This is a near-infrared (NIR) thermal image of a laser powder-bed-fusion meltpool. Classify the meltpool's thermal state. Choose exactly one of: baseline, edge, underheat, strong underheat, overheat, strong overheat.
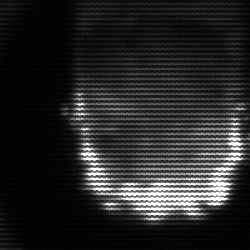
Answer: baseline